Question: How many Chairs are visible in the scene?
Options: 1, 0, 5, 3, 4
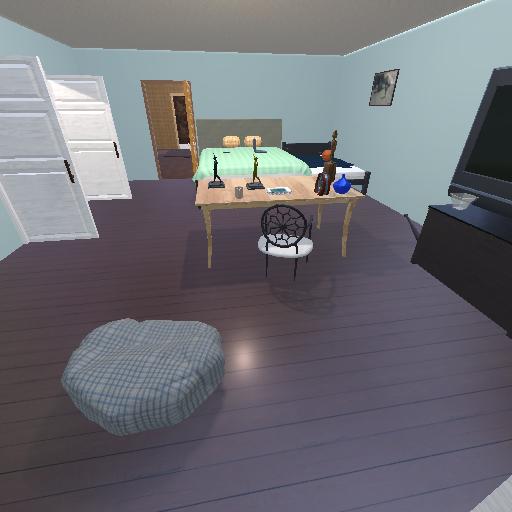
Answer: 1